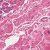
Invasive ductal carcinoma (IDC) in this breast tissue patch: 0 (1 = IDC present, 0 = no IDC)